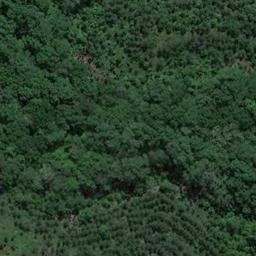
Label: forest